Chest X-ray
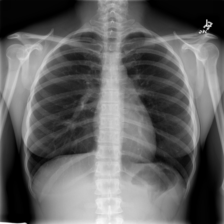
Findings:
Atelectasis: negative
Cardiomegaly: negative
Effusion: negative
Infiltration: negative
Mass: negative
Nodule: negative
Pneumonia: negative
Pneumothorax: negative
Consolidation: negative
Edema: negative
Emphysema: negative
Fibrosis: negative
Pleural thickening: negative
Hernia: negative